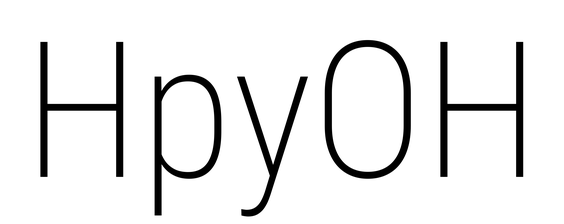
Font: Roboto_Condensed_ExtraLight